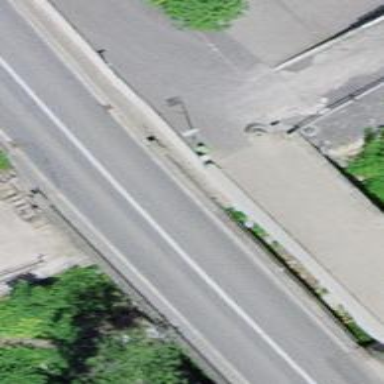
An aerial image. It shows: Retaining wall.